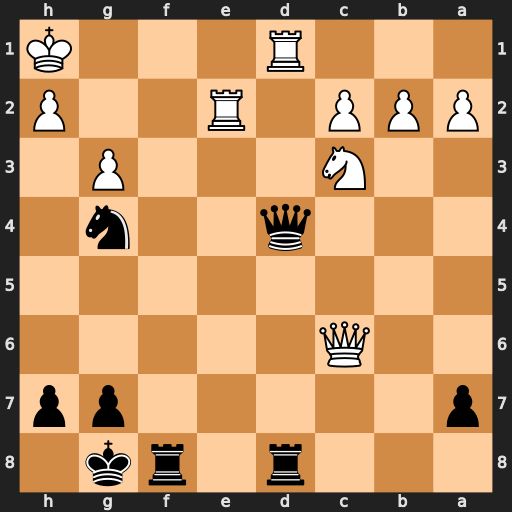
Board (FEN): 3r1rk1/p5pp/2Q5/8/3q2n1/2N3P1/PPP1R2P/3R3K
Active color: b
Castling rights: -
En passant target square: -
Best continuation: Nf2+ Rxf2 Qxf2